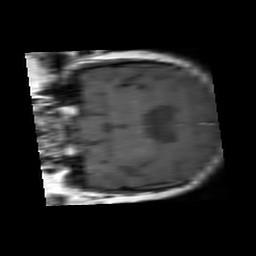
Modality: T1w
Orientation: coronal
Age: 66
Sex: female
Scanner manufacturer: philips
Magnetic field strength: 3 T
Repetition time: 0.4739 s
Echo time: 0.01 s